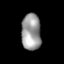
Tissue: lung
Cell type: Fibroblasts
Senescence score: 0.6458
Nuclear area (px): 699
Mean DAPI intensity: 153.973